Field crop: maize
Growth stage: 1
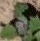
Species: chenopodium